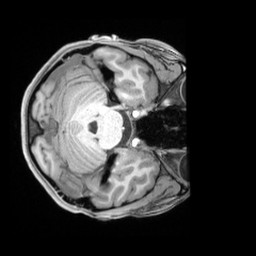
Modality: T1w
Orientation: axial
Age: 22
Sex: female
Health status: ill
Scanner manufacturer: siemens
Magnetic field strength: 3 T
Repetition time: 2.2 s
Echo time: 0.00218 s